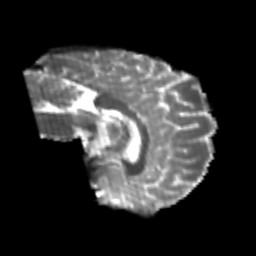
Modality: T2w
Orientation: sagittal
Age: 24
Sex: male
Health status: healthy
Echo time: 0.074 s